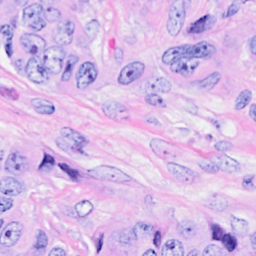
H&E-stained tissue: Breast